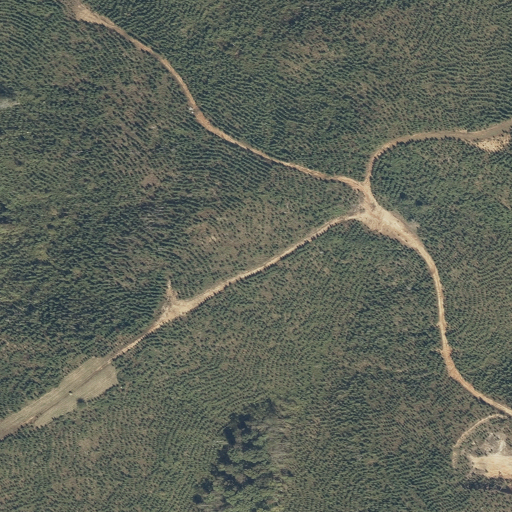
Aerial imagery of mountain in Mississippi named Bragg Mountain containing shrub, deciduous forest, and grassland